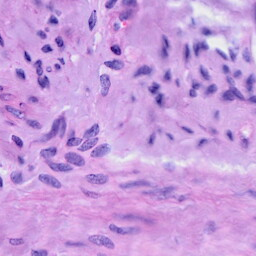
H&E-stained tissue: Cervix